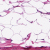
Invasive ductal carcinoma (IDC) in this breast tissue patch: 0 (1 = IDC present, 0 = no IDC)